Field crop: tomato
Growth stage: 1
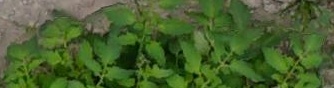
Species: tomato